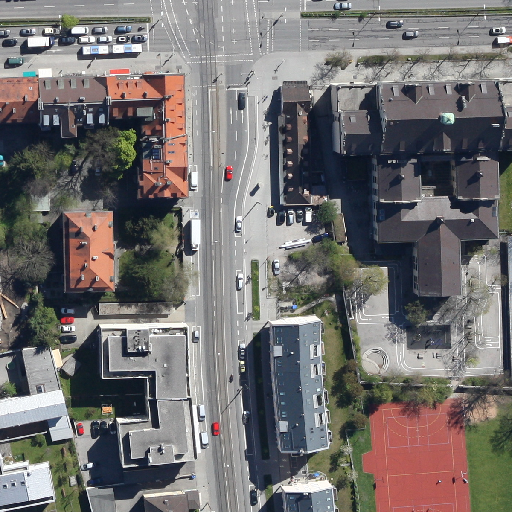
Referring expression: building along the road